Question: I'm trying to delete the corners of an img element:
'''
<html xmlns="http://www.w3.org/1999/xhtml" xmlns:svg="http://www.w3.org/2000/svg">
<body>
<style type="text/css">
#div { background: #ffffff; width: 500px; height: 300px; padding: 10px; }
#div img { background: #000000; }
</style>
<div id="div"><img src="http://maps.google.com/maps/api/staticmap?center=40.714728,-73.998672&zoom=14&size=500x300&sensor=false" alt="" class="t" /></div>
<style>.t { clip-path: url(#c1); }</style>
<svg:svg height="0">
<svg:clipPath id="c1" clipPathUnits="objectBoundingBox">
<svg:polyline x="0" y="0" width="0.5" height="0.5" points="0,60 20,20 40, 100, 60,40, 80,100, 100,40 120,100" fill="red" stroke="black" />
</svg:clipPath>
</svg:svg>
</body>
</html>
'''
But the image disapears?!
I wanted that the red marked areas will be "removed"/disapear and I don't get it work:

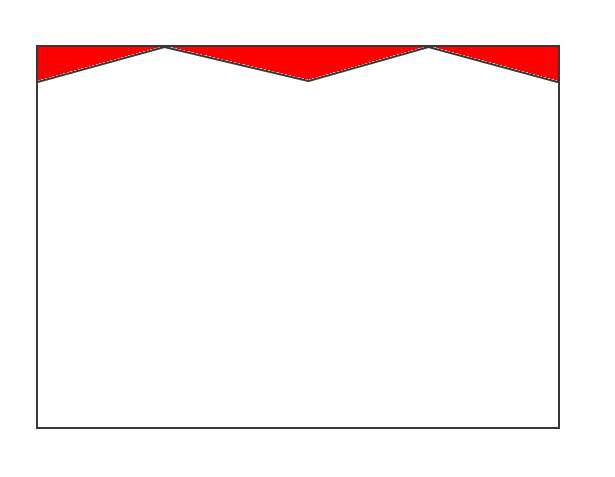
Answer: First, make sure your document is served as XHTML, not HTML. SVG clipping won't work otherwise. Fix your URL to use '&' instead of '&'.
Then, remove the 'clipPathUnits="objectBoundingBox"' or you won't get absolute coordinates. Finally, fix your path by using the following points which should get the shape you need: '0,20 125,0 250,20 375,0 500,20 500,300 0,300'.
The final document will look like this:
'''
<html xmlns="http://www.w3.org/1999/xhtml" xmlns:svg="http://www.w3.org/2000/svg">
<body>
<style type="text/css">
#div { background: #ffffff; width: 500px; height: 300px; padding: 10px; }
#div img { background: #000000; }
</style>
<div id="div"><img src="http://maps.google.com/maps/api/staticmap?center=40.714728,-73.998672&amp;zoom=14&amp;size=500x300&amp;sensor=false" alt="" class="t" /></div>
<style>.t { clip-path: url(#c1); }</style>
<svg:svg height="0">
<svg:clipPath id="c1">
<svg:polyline points="0,20 125,0 250,20 375,0 500,20 500,300 0,300" />
</svg:clipPath>
</svg:svg>
</body>
</html>
'''